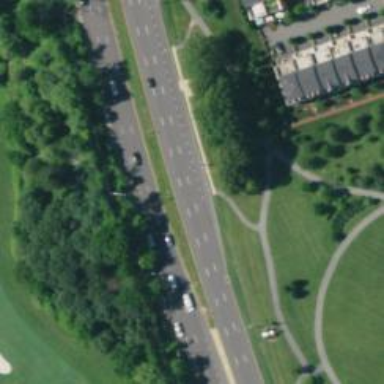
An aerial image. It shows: Asphalt cycleway.